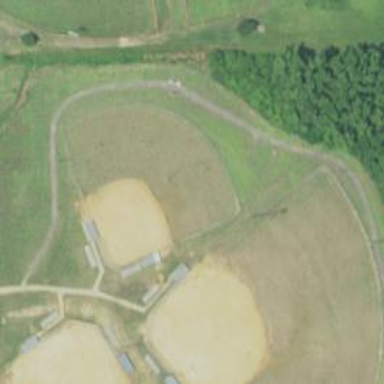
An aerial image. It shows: Grass pitch designated for softball.